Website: slack
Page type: stored-credit-cards
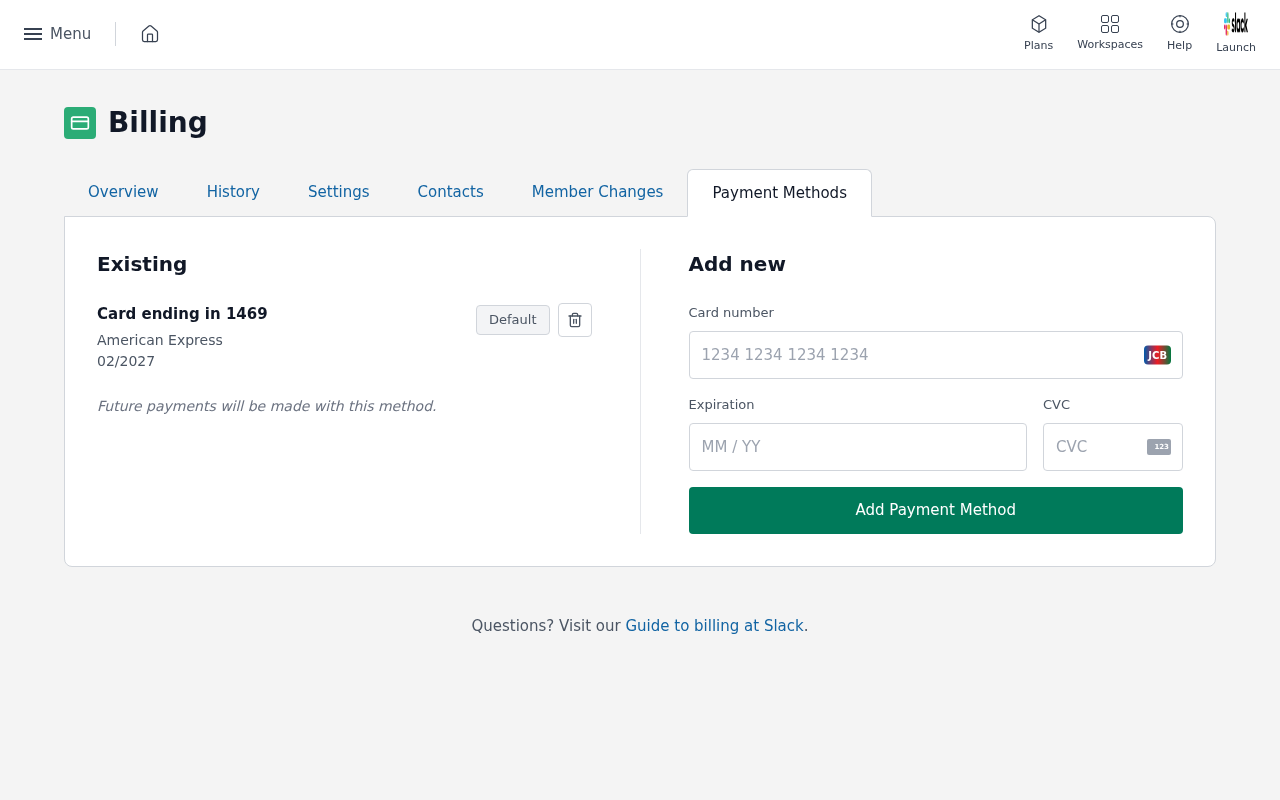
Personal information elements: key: PII_CARD_CVV
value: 1328
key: PII_CARD_EXPIRY
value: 02/2027
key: PII_CARD_EXPIRY
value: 02/27
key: PII_CARD_LAST4
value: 1469
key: PII_CARD_NUMBER
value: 3422 4136 1021 469
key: PII_CARD_TYPE
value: American Express